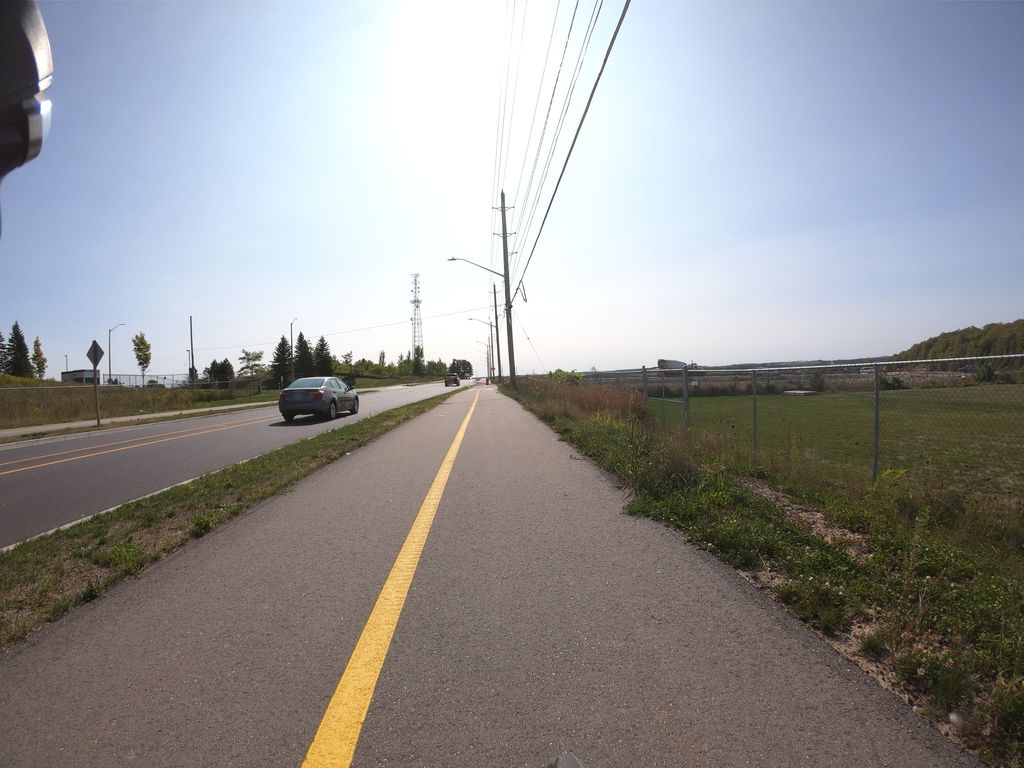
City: kitchener-waterloo